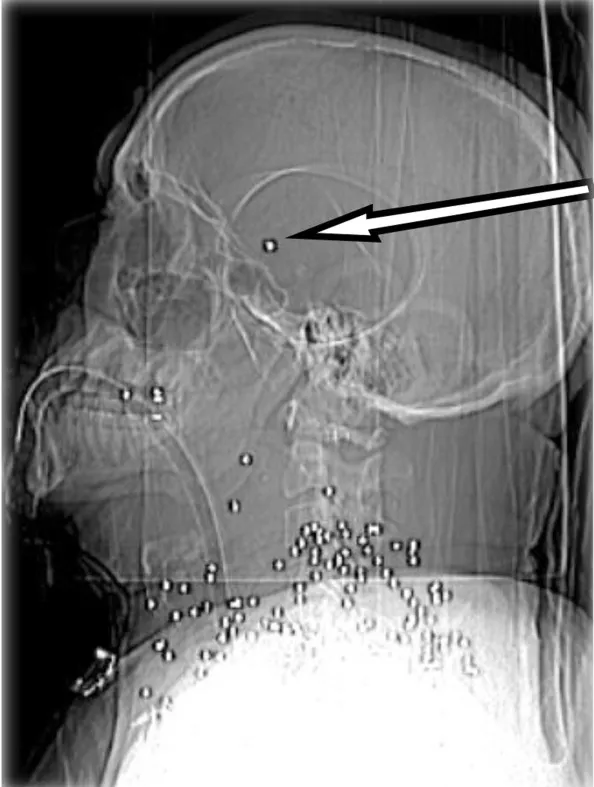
Lateral scout CT head and neck image at presentation.
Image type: radiology (x_ray)